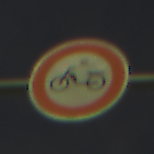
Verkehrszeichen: VerbotMofas
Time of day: Night
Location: Outdoor (Urban)
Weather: PartlyCloudy
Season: NotSpecified
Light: Artificial